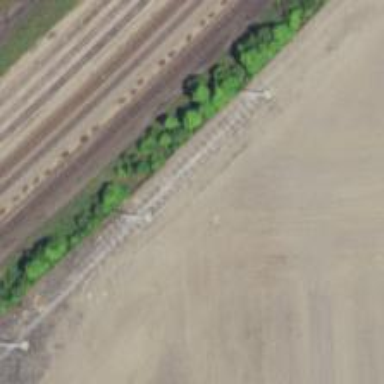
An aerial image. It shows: Power pole.